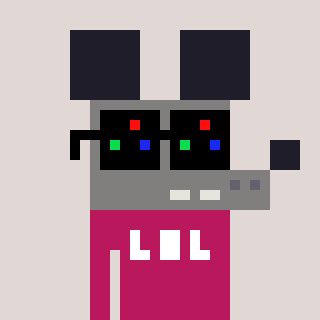
a pixel art character with square black sunglasses, a mouse-shaped head and a darkpink-colored body on a warm background